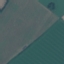
Land use / land cover: AnnualCrop